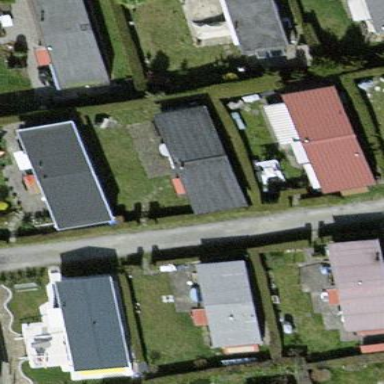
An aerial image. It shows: Static caravan building.